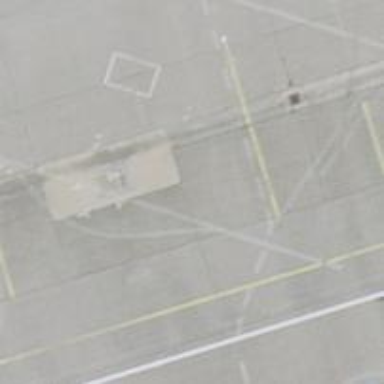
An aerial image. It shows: Airport parking position.